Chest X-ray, AP view. Patient: 29 years old, sex F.
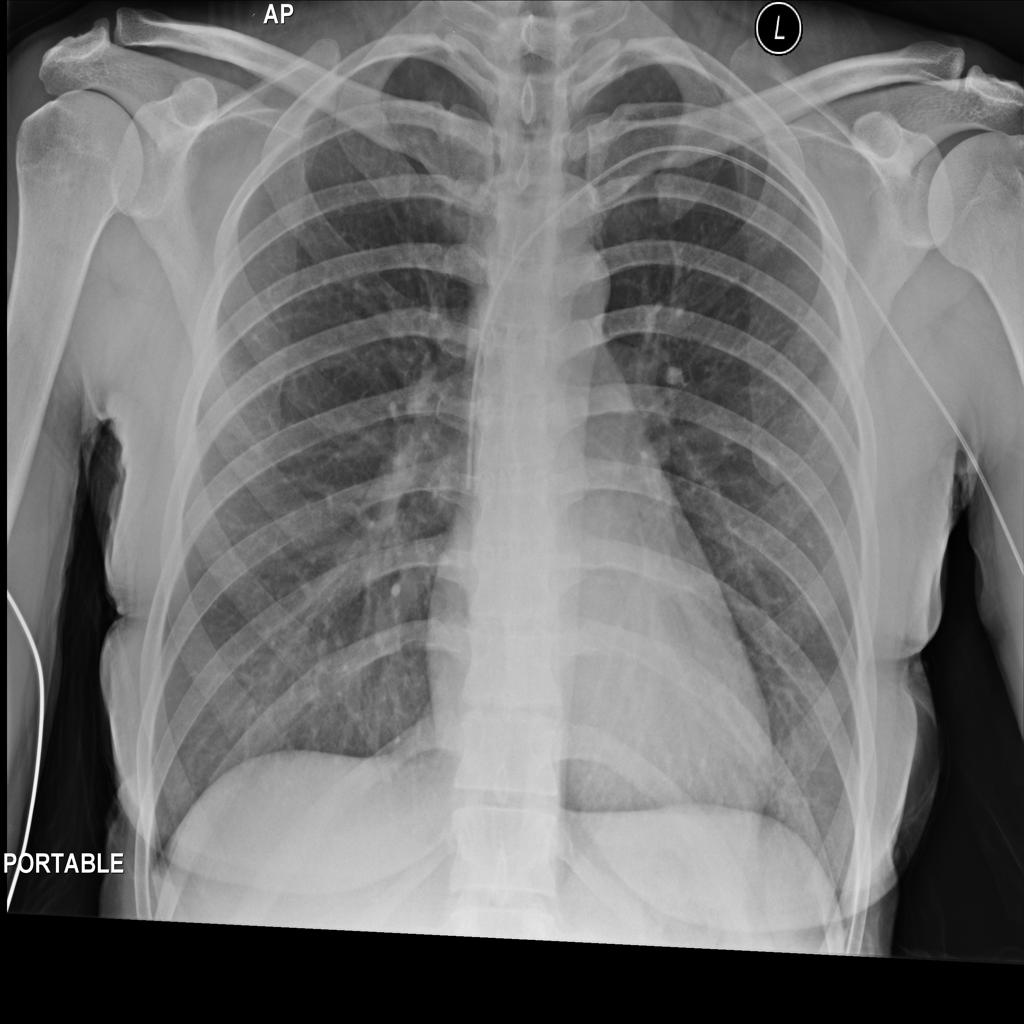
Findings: No Finding